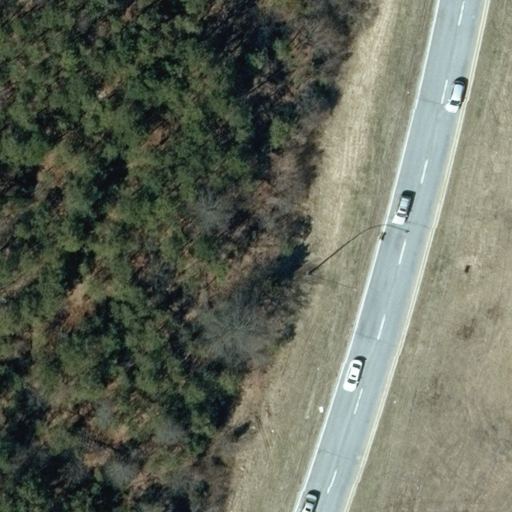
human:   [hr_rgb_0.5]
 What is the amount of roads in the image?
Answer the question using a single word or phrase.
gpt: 1

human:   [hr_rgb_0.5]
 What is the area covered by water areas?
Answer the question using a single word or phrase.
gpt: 0m2

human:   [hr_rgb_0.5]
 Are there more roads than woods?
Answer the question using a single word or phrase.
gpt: no

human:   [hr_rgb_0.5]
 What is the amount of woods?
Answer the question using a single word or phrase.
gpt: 1

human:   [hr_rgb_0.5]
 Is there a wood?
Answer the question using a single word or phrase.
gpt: yes

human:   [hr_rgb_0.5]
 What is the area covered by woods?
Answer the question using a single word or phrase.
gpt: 6505m2

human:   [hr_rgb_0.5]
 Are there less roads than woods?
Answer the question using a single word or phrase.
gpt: no

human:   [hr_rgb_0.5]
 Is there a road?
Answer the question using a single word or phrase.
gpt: yes

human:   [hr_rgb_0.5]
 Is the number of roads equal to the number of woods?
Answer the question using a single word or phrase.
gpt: yes

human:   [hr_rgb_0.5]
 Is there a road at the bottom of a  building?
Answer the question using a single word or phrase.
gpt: no

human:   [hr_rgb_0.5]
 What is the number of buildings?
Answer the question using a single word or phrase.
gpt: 0

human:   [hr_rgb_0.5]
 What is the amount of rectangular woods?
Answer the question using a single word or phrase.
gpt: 1

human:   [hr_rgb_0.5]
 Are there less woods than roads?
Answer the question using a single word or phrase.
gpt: no

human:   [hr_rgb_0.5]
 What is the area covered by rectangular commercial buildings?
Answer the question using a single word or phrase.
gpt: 0m2

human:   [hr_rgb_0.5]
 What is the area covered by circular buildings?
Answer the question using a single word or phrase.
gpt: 0m2

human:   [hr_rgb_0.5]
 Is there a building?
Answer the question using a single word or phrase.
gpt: no

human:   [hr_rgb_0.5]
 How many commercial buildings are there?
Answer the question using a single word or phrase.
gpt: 0

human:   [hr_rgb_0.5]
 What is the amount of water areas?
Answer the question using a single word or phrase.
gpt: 0

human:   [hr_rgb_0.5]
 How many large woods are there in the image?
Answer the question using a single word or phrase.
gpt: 1

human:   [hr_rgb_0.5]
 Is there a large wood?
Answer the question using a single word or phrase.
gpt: yes

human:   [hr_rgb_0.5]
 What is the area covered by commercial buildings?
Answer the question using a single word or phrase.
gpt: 0m2

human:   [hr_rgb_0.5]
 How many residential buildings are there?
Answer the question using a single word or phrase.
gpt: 0

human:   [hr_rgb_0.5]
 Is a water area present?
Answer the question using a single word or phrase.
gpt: no

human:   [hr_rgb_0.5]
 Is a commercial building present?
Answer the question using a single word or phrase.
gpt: no

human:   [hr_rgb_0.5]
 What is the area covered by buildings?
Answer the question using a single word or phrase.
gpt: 0m2

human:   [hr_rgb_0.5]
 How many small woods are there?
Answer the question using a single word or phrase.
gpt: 0

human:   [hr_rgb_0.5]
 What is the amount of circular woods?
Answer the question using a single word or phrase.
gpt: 0

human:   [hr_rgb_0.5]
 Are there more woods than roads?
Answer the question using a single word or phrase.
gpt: no

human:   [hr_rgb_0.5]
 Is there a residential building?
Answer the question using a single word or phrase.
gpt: no

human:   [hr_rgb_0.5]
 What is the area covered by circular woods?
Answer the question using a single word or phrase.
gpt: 0m2

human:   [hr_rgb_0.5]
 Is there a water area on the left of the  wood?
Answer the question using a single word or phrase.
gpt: no

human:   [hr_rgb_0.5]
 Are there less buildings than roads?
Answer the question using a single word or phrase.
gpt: yes

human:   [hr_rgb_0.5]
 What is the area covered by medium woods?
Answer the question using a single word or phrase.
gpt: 0m2

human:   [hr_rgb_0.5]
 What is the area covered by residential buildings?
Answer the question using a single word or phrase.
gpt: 0m2

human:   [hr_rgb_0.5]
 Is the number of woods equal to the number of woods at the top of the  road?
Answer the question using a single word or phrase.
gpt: no

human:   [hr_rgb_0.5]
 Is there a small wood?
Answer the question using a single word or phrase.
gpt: no

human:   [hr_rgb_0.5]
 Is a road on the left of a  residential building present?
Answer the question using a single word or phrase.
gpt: no

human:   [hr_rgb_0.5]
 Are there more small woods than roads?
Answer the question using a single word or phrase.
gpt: no

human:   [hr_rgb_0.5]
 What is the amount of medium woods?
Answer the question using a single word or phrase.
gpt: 0

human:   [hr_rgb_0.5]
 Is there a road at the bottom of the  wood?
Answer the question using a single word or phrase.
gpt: no

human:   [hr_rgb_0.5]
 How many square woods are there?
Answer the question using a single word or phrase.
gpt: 0

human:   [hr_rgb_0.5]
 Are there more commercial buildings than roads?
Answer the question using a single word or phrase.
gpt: no

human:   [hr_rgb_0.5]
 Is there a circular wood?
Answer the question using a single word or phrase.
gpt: no

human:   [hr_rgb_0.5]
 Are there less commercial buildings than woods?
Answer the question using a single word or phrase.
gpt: yes

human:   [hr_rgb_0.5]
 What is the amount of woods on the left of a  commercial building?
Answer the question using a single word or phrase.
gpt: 0

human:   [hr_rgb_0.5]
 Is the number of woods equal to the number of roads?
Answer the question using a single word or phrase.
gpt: yes

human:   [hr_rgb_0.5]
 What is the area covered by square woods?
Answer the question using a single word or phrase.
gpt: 0m2

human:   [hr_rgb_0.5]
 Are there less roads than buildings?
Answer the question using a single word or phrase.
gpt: no

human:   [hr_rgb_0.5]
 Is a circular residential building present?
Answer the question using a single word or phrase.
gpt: no

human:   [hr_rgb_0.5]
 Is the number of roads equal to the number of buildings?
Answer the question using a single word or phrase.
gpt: no

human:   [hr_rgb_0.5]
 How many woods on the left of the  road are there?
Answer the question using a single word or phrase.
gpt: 0

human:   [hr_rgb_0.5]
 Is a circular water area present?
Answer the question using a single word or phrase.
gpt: no

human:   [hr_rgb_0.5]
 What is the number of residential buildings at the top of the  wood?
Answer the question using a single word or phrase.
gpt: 0

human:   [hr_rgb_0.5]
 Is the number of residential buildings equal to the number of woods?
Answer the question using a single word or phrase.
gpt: no

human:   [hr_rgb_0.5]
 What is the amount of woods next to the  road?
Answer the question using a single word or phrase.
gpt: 1

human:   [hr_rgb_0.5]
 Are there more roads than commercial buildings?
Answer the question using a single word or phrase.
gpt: yes

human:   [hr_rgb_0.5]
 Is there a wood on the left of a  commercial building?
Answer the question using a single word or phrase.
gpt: no

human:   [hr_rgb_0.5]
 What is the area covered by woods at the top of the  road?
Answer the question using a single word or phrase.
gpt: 0m2

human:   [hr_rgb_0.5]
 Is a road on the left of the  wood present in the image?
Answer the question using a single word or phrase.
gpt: yes

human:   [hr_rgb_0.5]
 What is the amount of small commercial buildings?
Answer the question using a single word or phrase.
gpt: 0

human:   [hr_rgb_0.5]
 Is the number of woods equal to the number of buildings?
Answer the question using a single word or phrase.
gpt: no

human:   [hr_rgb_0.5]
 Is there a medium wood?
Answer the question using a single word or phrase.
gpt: no

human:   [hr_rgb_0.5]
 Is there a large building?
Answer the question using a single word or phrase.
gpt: no

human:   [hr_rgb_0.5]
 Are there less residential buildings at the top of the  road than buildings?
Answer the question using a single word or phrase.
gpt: no